Question: I have this three tables in my model:

And I need to create the relationship between them in order to get valid entities but I need some help here. This is what I have right now:
Proyectos.php
'''
<?php
namespace PI\ProyectoBundle\Entity;
use Doctrine\ORM\Mapping as ORM;
/**
* @ORM\Entity
* @ORM\Table(name="proyectos")
*/
class Proyectos {
/**
* @ORM\Id
* @ORM\Column(type="integer")
* @ORM\GeneratedValue(strategy="AUTO")
*/
protected $id;
/**
* @ORM\Column(type="string", length=45, unique=true, nullable=false)
*/
protected $nombre;
/**
* @ORM\Column(type="boolean", nullable=true)
*/
protected $estado;
/**
* @ORM\Column(type="string", length=45, nullable=false)
*/
protected $pais;
/**
* @ORM\ManyToOne(targetEntity="PI\ClienteBundle\Entity\Clientes", cascade={"all"})
* @ORM\JoinColumn(name="cliente", referencedColumnName="id")
*/
protected $clientes;
public function getId() {
return $this->id;
}
public function setNombre($nombre) {
$this->nombre = $nombre;
}
public function getNombre() {
return $this->nombre;
}
public function setEstado($estado) {
$this->estado = $estado;
}
public function getEstado() {
return $this->estado;
}
public function setPais($pais) {
$this->pais = $pais;
}
public function getPais() {
return $this->pais;
}
public function setClientes(\PI\ClienteBundle\Entity\Clientes $clientes) {
$this->clientes = $clientes;
}
public function getClientes() {
return $this->clientes;
}
}
'''
And Centros.php
'''
<?php
namespace PI\CentroBundle\Entity;
use Doctrine\ORM\Mapping as ORM;
/**
* @ORM\Entity
* @ORM\Table(name="centros")
*/
class Centros {
/**
* @ORM\Id
* @ORM\Column(type="integer")
* @ORM\GeneratedValue(strategy="AUTO")
*/
protected $id;
/**
* @ORM\Column(type="text", unique=true, nullable=false)
*/
protected $descripcion;
/**
* @ORM\ManyToMany(targetEntity="PI\UnidadBundle\Entity\Unidades", inversedBy="centros", cascade={"persist"})
* @ORM\JoinTable(name="unidades_has_centros",
* joinColumns={@ORM\JoinColumn(name="centros_id", referencedColumnName="id")},
* inverseJoinColumns={@ORM\JoinColumn(name="unidades_id", referencedColumnName="id")}
* )
*/
protected $unidades;
public function __construct() {
$this->unidades = new \Doctrine\Common\Collections\ArrayCollection();
}
public function getId() {
return $this->id;
}
public function setDescripcion($descripcion) {
$this->descripcion = $descripcion;
}
public function getDescripcion() {
return $this->descripcion;
}
public function setUnidades(\PI\UnidadBundle\Entity\Unidades $unidades) {
$this->unidades[] = $unidades;
}
public function getUnidades() {
return $this->unidades;
}
}
'''
How I add the n:m relationship in both sides to get valid entities and to make CRUD operations more easy than create a new Entity ProyectosHasCentros.php and put fields inside it?
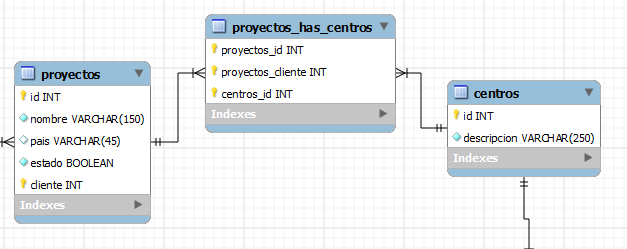
Answer: If you don't add proyectos_cliente to the second table you can use the ManyToMany relationships in your entities. If you want extra fields, then you have to create an extra entity which contains the relationships with Proyectos and Centros. Beside the relationships you add extra properties, like proyectos_cliente.
Try to use one PK and use UNIQUE for the cliente field